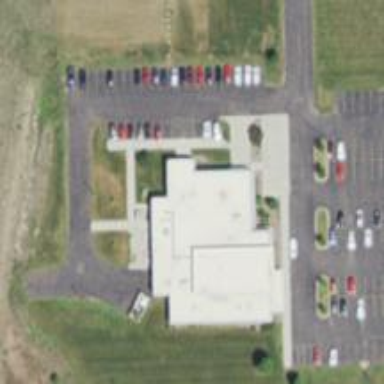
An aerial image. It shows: Healthcare clinic is depicted in the image.